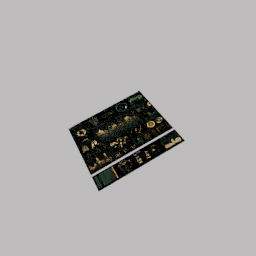
Label: decoration